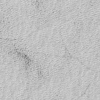
Atmospheric dust classification: not_dusty